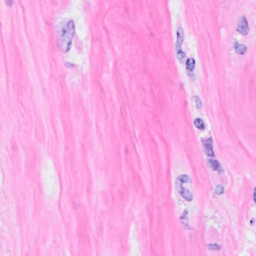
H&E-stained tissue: Breast